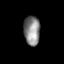
Tissue: lung
Cell type: Myeloid cells
Senescence score: 0.1668
Nuclear area (px): 464
Mean DAPI intensity: 134.797